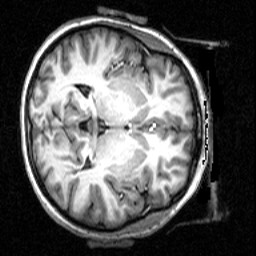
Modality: T1w
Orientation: axial
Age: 27
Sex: female